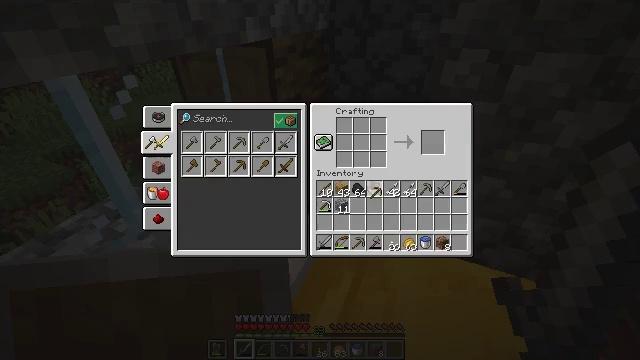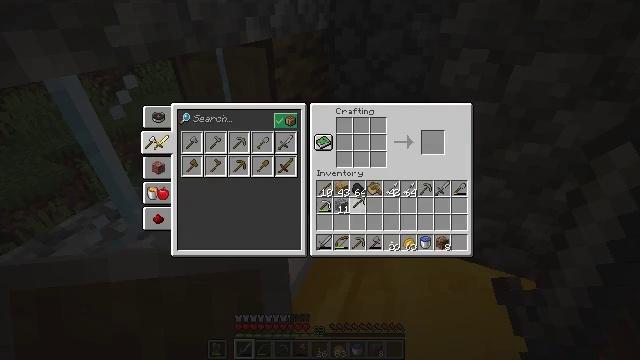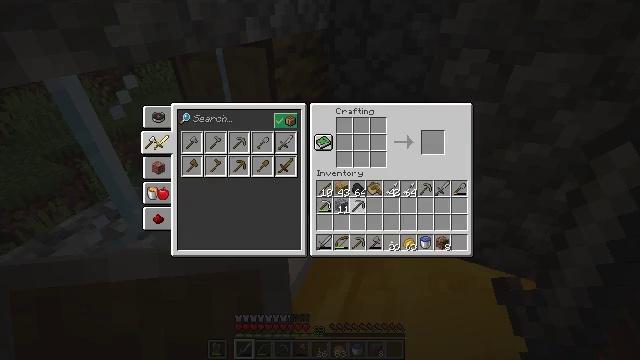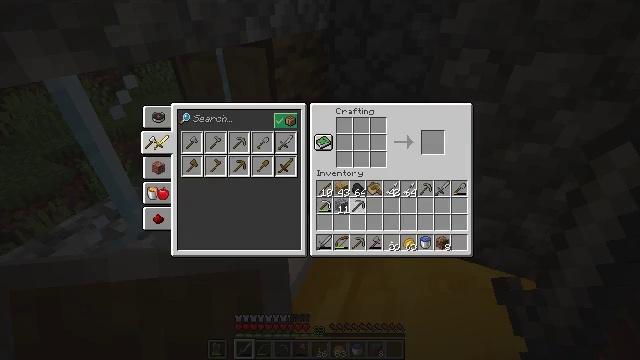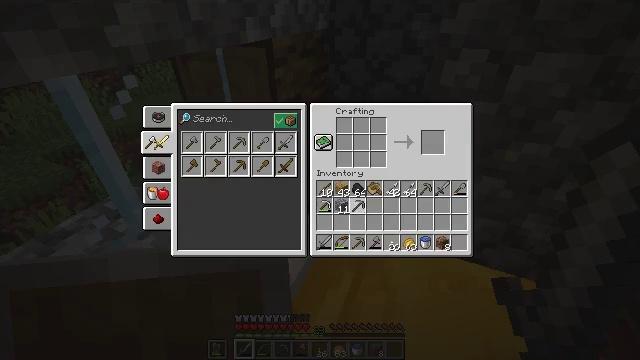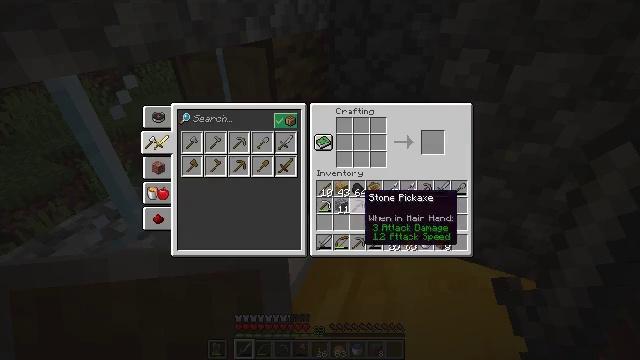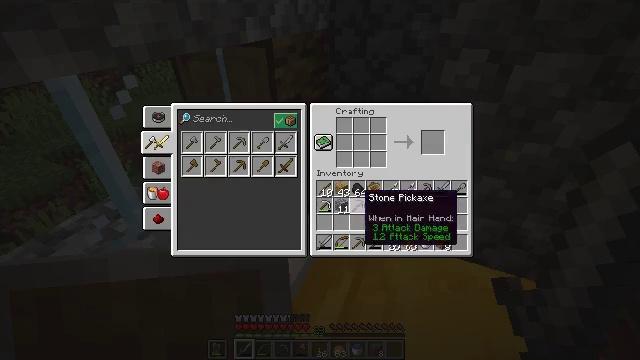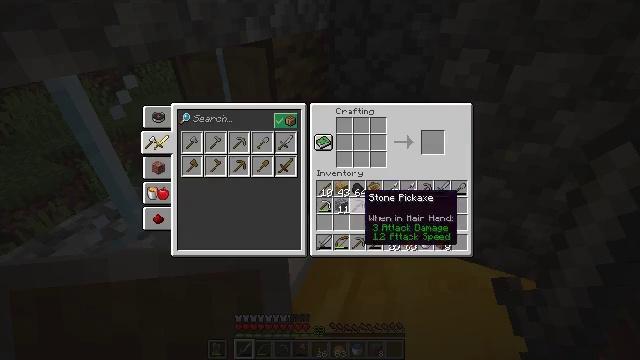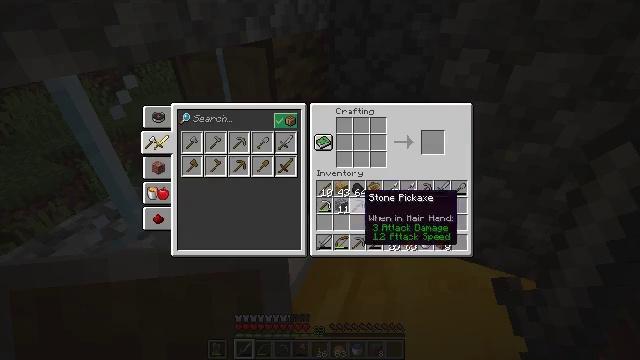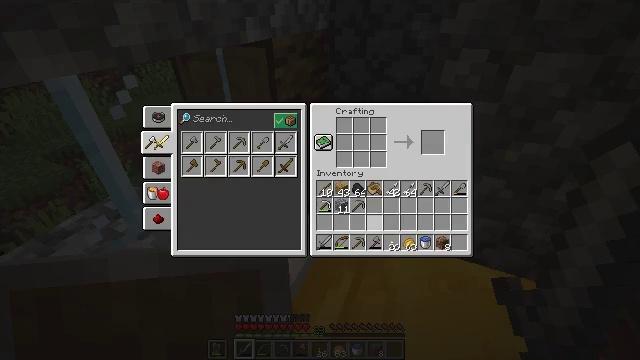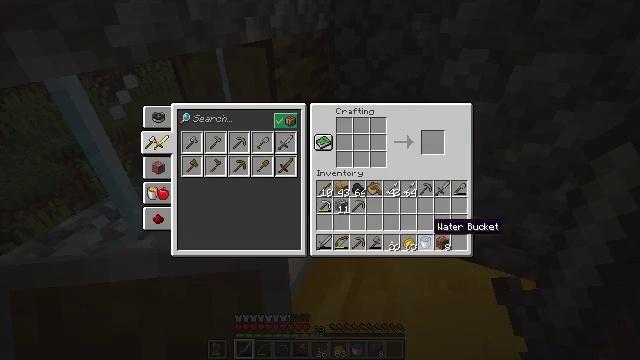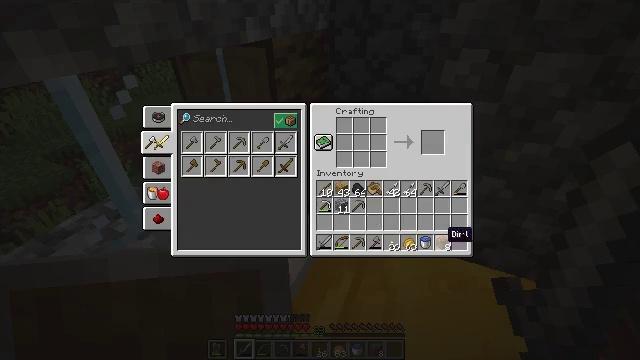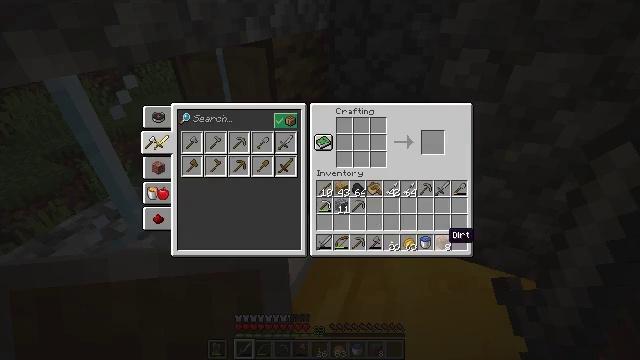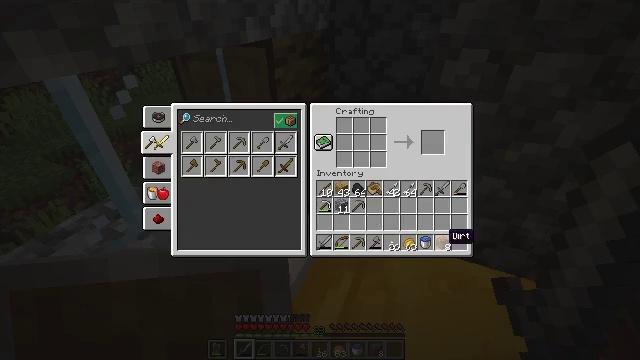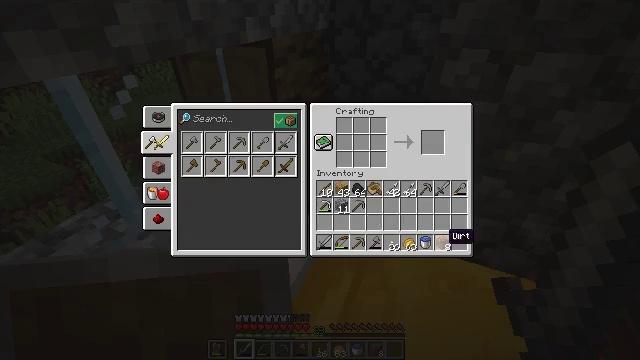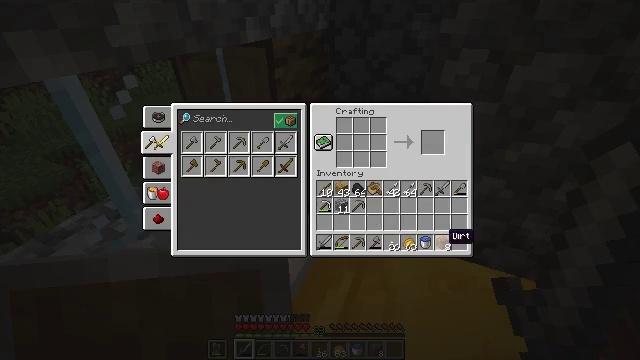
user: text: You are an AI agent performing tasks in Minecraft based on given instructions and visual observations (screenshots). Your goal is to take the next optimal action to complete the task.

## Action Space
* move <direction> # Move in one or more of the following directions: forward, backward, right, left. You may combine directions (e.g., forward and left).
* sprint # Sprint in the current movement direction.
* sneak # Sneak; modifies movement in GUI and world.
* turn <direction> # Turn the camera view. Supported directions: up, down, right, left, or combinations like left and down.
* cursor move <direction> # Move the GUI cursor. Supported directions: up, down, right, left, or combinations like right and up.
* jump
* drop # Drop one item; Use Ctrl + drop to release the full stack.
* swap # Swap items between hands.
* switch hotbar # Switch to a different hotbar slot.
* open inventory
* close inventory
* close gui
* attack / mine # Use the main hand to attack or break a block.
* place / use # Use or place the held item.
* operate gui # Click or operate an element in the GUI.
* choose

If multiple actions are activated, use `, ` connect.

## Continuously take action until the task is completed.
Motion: motion action
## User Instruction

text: Open the crafting table to craft a blue bed.
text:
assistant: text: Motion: turn left and down
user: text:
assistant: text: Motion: no_op
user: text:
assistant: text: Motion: attack / mine
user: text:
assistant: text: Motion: attack / mine
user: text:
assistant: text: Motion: no_op
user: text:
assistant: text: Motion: no_op
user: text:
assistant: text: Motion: no_op
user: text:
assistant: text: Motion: no_op
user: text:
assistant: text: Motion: turn right and down
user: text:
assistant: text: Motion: turn right and down
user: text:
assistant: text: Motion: turn right and down
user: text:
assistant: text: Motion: no_op
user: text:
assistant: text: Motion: no_op
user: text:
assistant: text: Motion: no_op
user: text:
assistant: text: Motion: no_op
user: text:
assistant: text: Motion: no_op
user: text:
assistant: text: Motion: turn right
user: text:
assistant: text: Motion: turn right
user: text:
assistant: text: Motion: move forward, turn right and down
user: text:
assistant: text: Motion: move forward, turn right and up
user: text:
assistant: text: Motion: move forward, turn right and up
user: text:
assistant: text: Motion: move forward, turn right and up
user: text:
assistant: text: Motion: move forward
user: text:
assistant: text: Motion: move forward, turn right and up
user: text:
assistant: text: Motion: move forward, turn right
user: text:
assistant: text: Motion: move forward
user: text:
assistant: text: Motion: move forward
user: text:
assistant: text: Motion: move forward
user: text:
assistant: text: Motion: move forward
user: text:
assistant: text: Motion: move forward